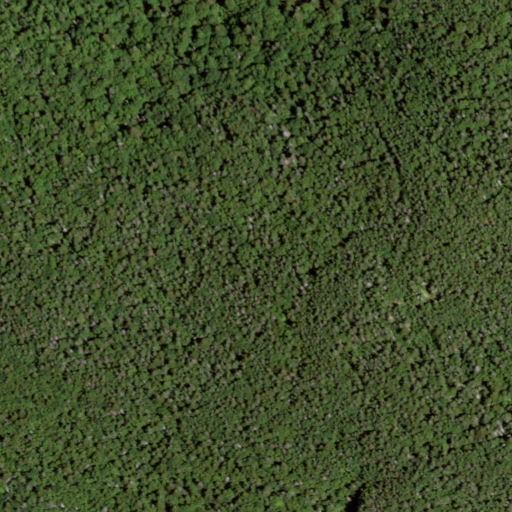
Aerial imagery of mountain in New York named Hamilton Mountain containing evergreen forest and mixed forest